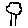
Label: tree